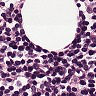
Metastatic tissue present: no